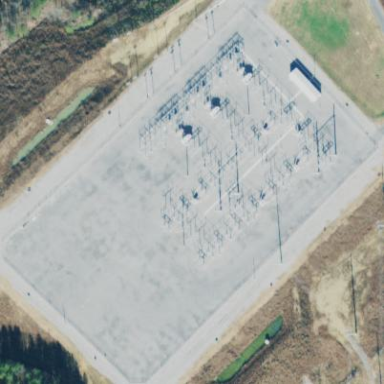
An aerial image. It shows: Distribution level power substation surrounded by fence.